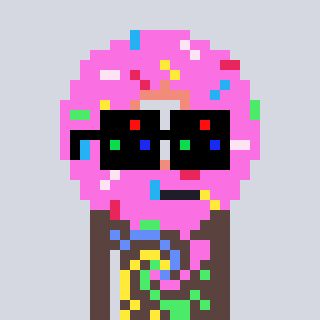
a pixel art character with square black sunglasses, a doughnut-shaped head and a darkbrown-colored body on a cool background